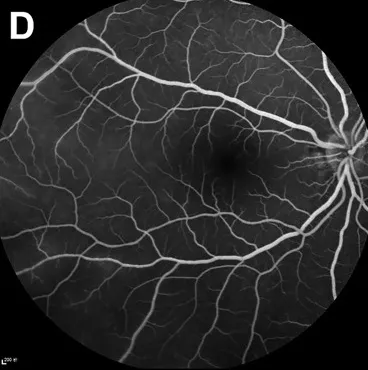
Fundus fluorescein angiography (FFA) 6 months after balloon angioplasty. (D) Right eye angiogram in the late phase shows similar improvement.
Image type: ophthalmic_imaging (ophthalmic_angiography)